Question: I want to plot two charts (reading the same data points) using multiplot. The purpose is to put the second (smaller) chart in the right of the first (bigger) chart.
The code is
'''
set term post eps enhanced color blacktext size 4,4 solid "Times-Roman" 14
set output 'cla.ps'
set multiplot
# draw bottom and left lines
unset border
unset xtics
unset ytics
set border 3
# increasing the canvas size
set rmargin 50
set tmargin 2
# put the big chart, it will not use the whole space
set origin 0,0
set size 1.2,0.5
plot 'test.txt' u 1 with points lc rgb "black"
# put the small char in the right
set origin 0.6,0.2
set size 0.2,0.2
plot 'test.txt' u 1 with points lc rgb "black"
# always unset multiplot
unset multiplot
'''
Problem is, the second chart is shown in a mirror fashion (horizontal flip). But I didn't such an option. How can I fix that?

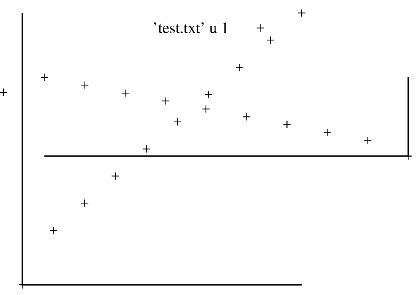
Answer: That should give you a nice warning explaining that: 'warning: Terminal canvas area too small to hold plot. Check plot boundary and font sizes.'
With 'set rmargin 50' you set the right margin to be 50 character widths. That applies also to the second plot unless you use e.g. 'set rmargin -1' to reset it to automatic calculation.
But I don't see any sense to set both the size and the rmargin. Setting the rmargin does increase the canvas size, like you suggest in your comments.
Here is a working example:
'''
set term post eps enhanced color blacktext size 4,2 solid "Times-Roman" 14
set output 'cla.ps'
set multiplot
# draw bottom and left lines
unset tics
set border 3
# put the big chart, it will not use the whole space
set origin 0,0
set size 0.8,1
plot x**2
# put the small char in the right
set origin 0.75,0.2
set size 0.25,0.3
plot x
# always unset multiplot
unset multiplot
'''
That gives you the output (tested with 4.6.5):